Question: How I can update my ADT plug-in when I change the API level from 17 to 19 I get this message: "This version of the rendering library is more recent than your version of ADT plug-in. Please update ADT plug-in".
How can I update my ADT plug-in ?!
I want to make an API 19 but the current API 17 no problem
>
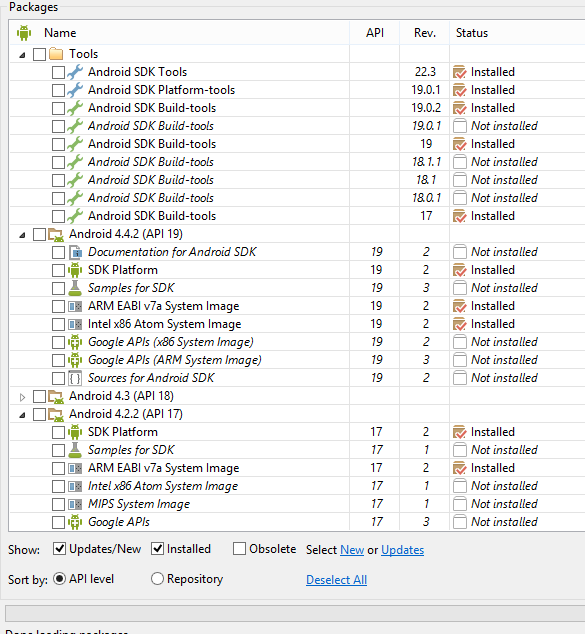
Answer: Follow these steps,
- - - -
>
- - -
If this doesnt work then following steps,
-
>
-